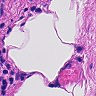
Metastatic tissue present: no